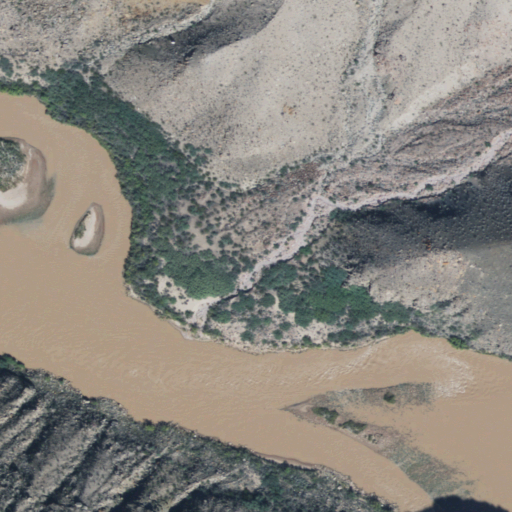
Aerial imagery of valley in Arizona named Boulder Wash containing shrub and open water